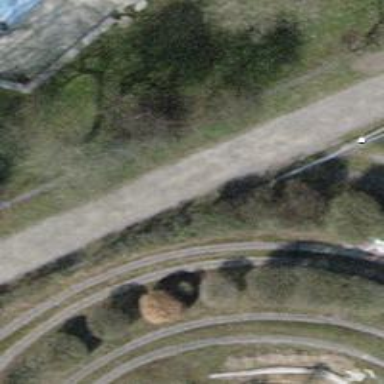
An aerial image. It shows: Miniature railway.